Interaction volume radius: 5 \u00c5
Interaction volume height: 10 \u00c5
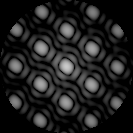
Disorder parameter: 0.01188